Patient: sex F, age 72
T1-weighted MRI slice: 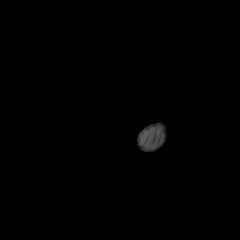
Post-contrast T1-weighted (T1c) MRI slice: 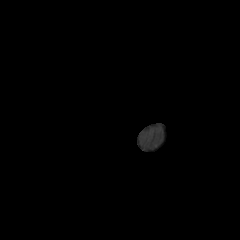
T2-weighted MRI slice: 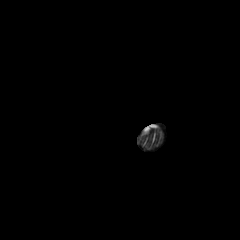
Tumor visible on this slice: no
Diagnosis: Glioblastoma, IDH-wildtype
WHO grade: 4